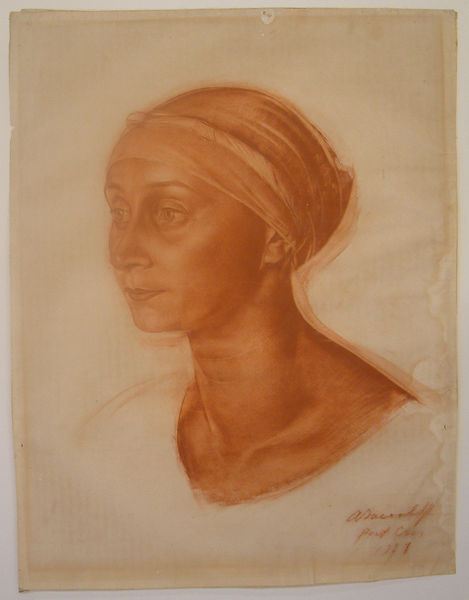
Titel: Portrait of Vera Shukhaeva, Portrait of Vera Shukhaeva
Künstler: Aleksandr Iakovlev
Standort: Amherst (Massachusetts, USA)
Institution: Mead Art Museum, Amherst College
Schlagwörter: hat, red, white, face, female, lady, nose, painting, portrait, woman, yellow, profile, frau, ear, girl, orange, peasant, eyes, drawing, paper, bust, gaze, look, shadow, gesicht, mouth, scarf, sketch, neck, signature, farmer, aquarell, chalk, shading, charcoal, contrast, african american, zeichnung, noses, weiß, braun, portrai, tuch, neckline, afrika, ocre, negerin#, schwarz farbig